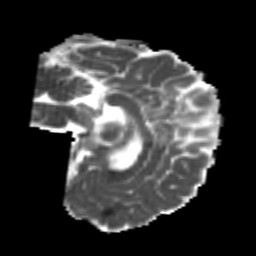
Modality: MD
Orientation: sagittal
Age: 22
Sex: male
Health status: healthy
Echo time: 0.074 s